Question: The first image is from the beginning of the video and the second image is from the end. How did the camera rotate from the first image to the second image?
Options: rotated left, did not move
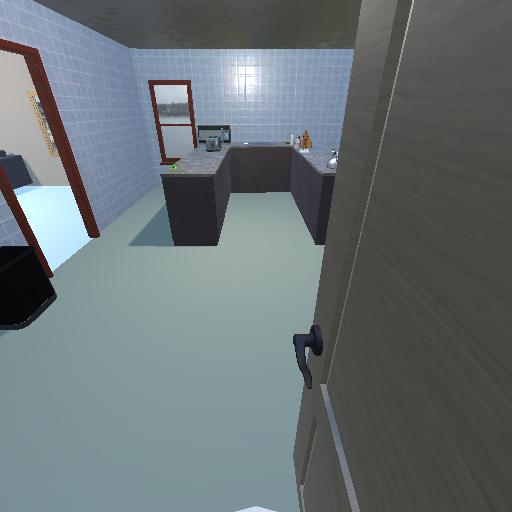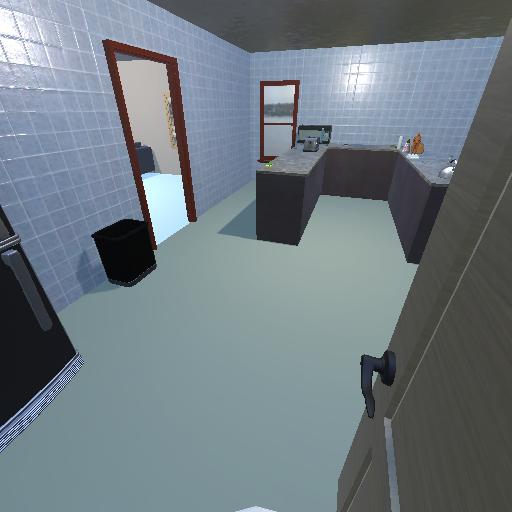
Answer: rotated left